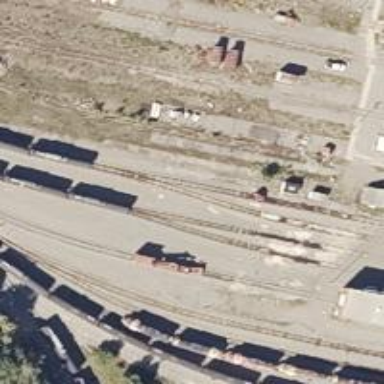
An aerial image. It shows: Railway yard used for servicing trains.